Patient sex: M
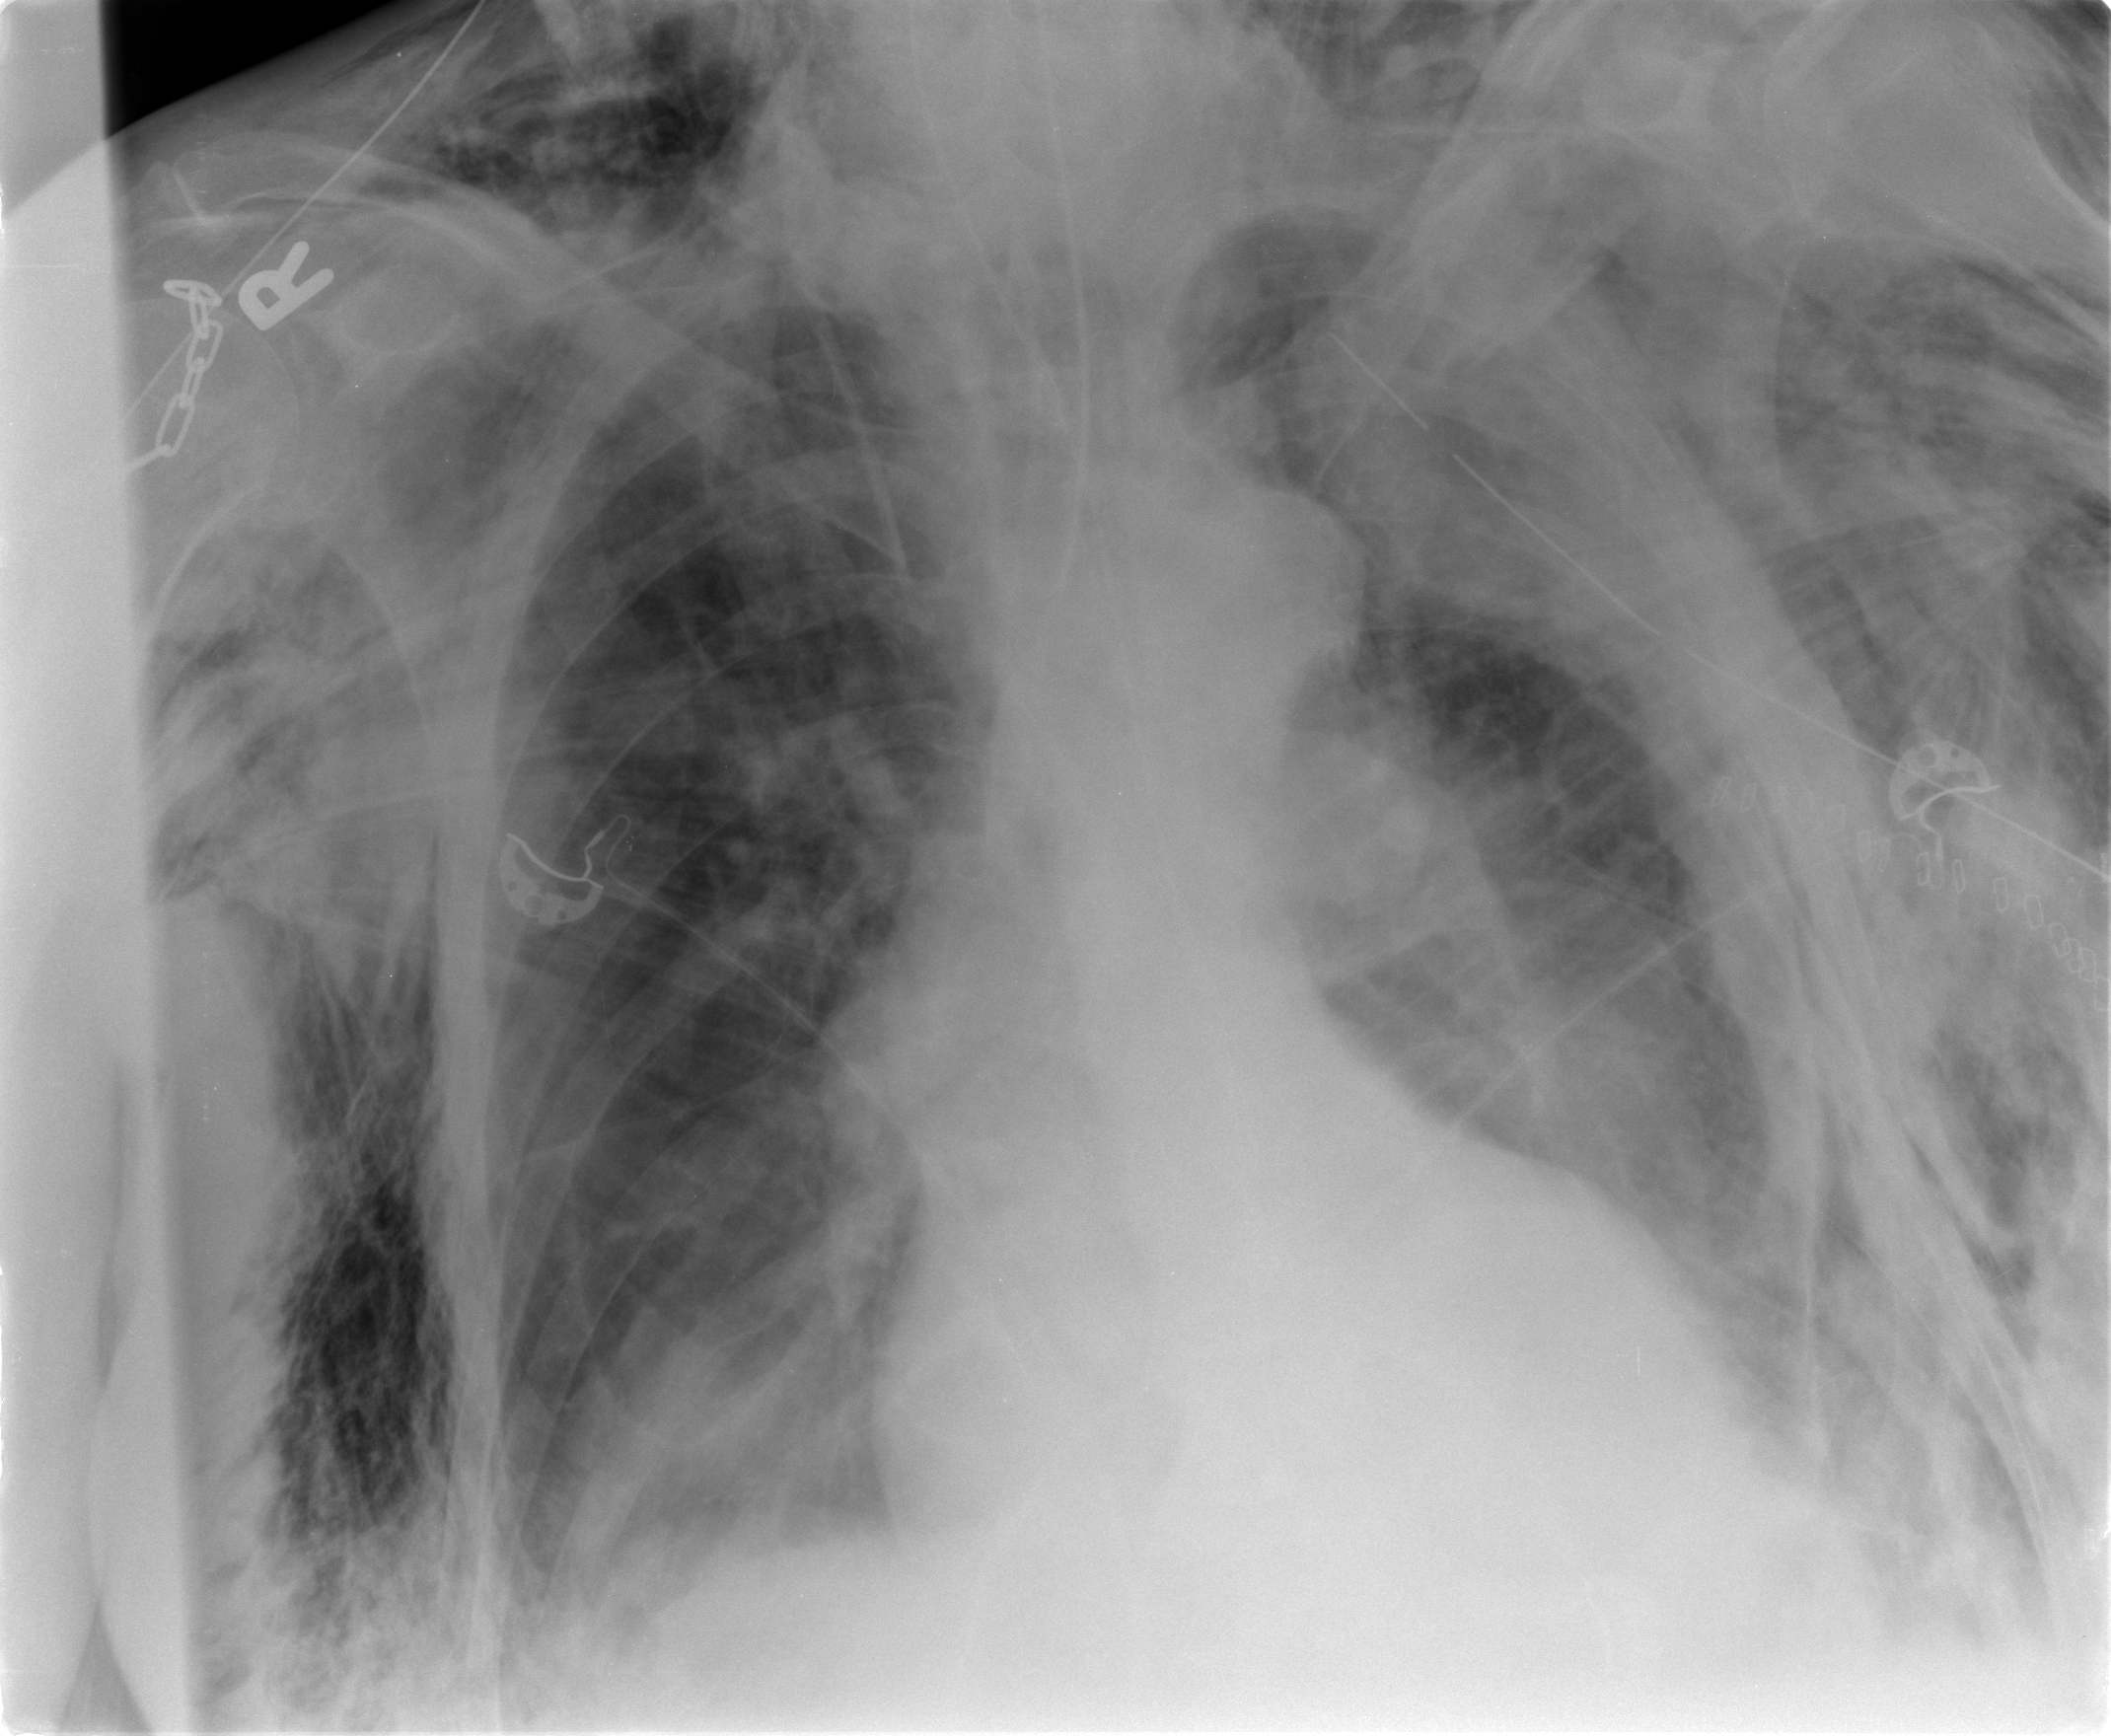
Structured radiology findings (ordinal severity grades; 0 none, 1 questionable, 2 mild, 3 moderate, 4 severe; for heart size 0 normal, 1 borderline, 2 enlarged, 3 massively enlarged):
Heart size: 1
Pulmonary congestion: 0
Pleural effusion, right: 2
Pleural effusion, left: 2
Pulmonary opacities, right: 0
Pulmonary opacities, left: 0
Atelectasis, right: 2
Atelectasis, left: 2